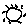
Label: sun